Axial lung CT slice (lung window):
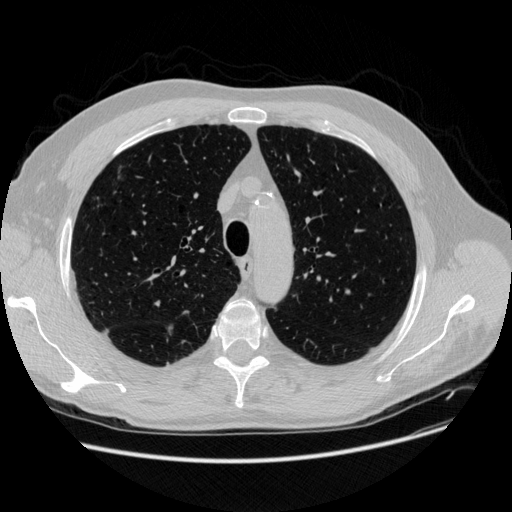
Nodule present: no